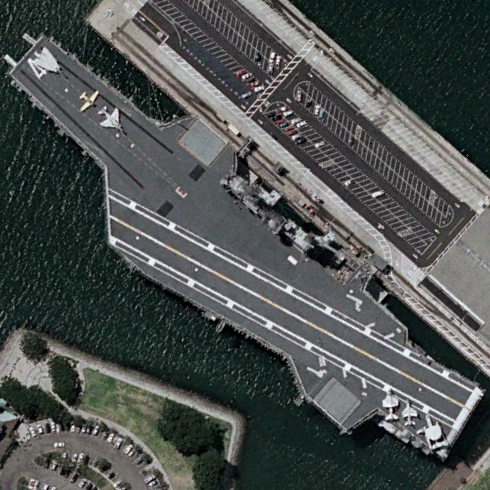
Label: aircraft_carrier